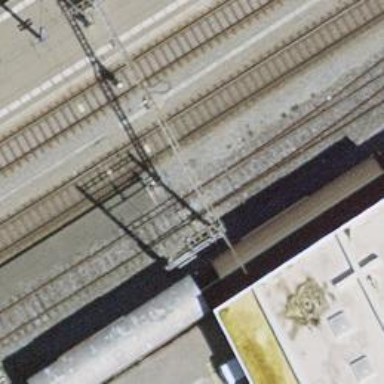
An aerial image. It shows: Railway switch.